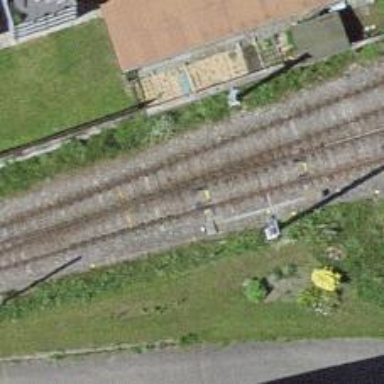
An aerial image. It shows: Railway switch.